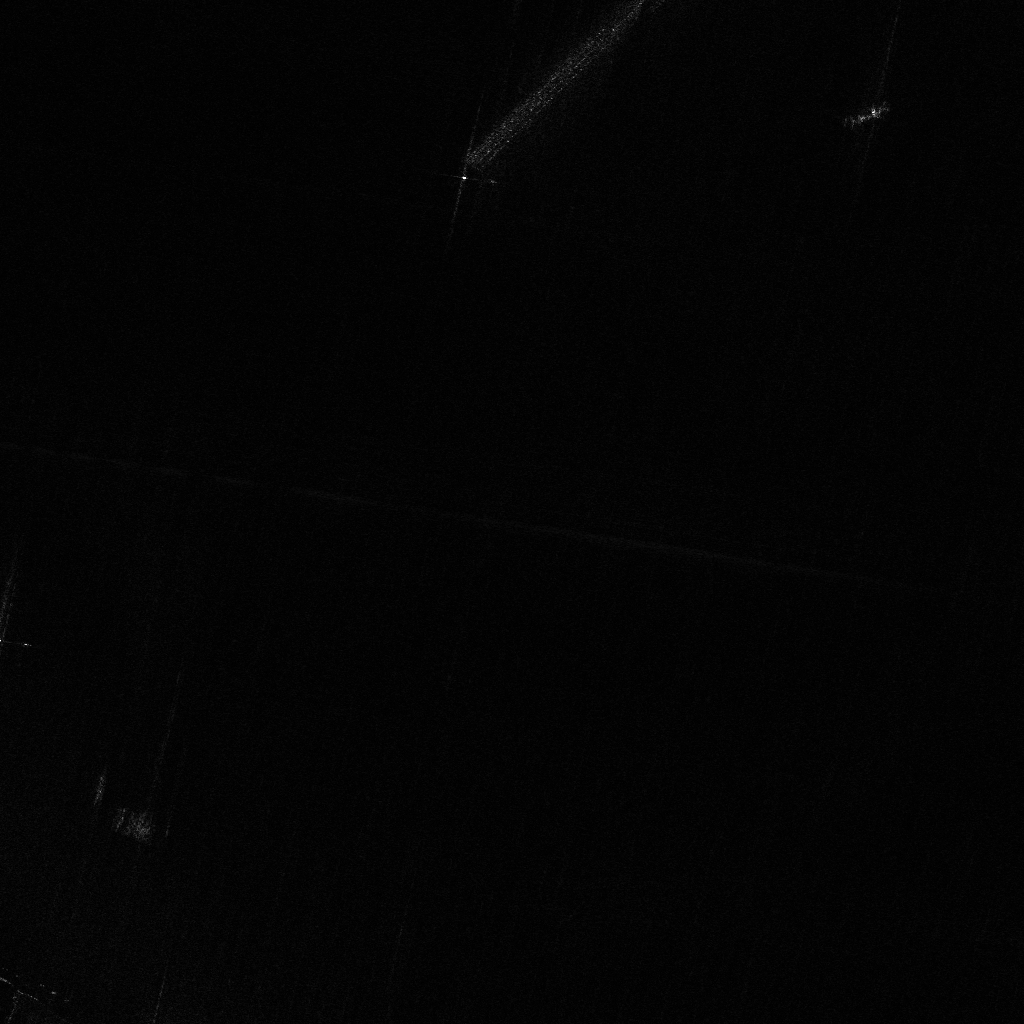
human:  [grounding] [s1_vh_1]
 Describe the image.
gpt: In the satellite image, there is  <ref>1 medium container </ref> <box>[[84, 7, 86, 13, 55]]</box> located at top right,  <ref>1 medium container </ref> <box>[[10, 79, 14, 81, 21]]</box> located at bottom left.